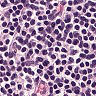
Metastatic tissue present: no